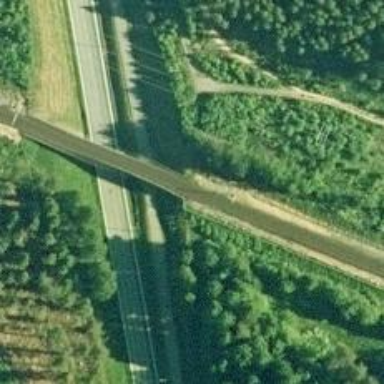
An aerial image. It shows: Bridge with electrified continuous railway track and contact line.